Question: >
<URL>
i want user to enter few inputs then when he is done click save
all his inputs are sent to a php file that save these inputs and responde with
a new printable page that have a background image,and all inputs are shown on list positioned by css.

my question is is it possible to ..
1. trigger auto print after page showup
2. save this entier page as single jpeg on server
my small project is using:php-html5-jquery-codeigniter 2
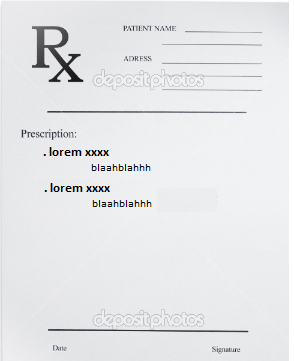
Answer: You can generate a JPG of the page server-side using the GDI+ but it would require you placing text, etc, not relying on CSS, and a browser for layout... Failing that, you'd be better off generating a PDF which is designed for this.
As to printing, you can trigger the print dialogue using the following Javascript
'''
windows.print()
'''